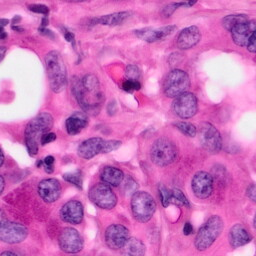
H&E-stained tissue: Pancreatic